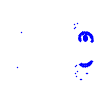
Particle: electron